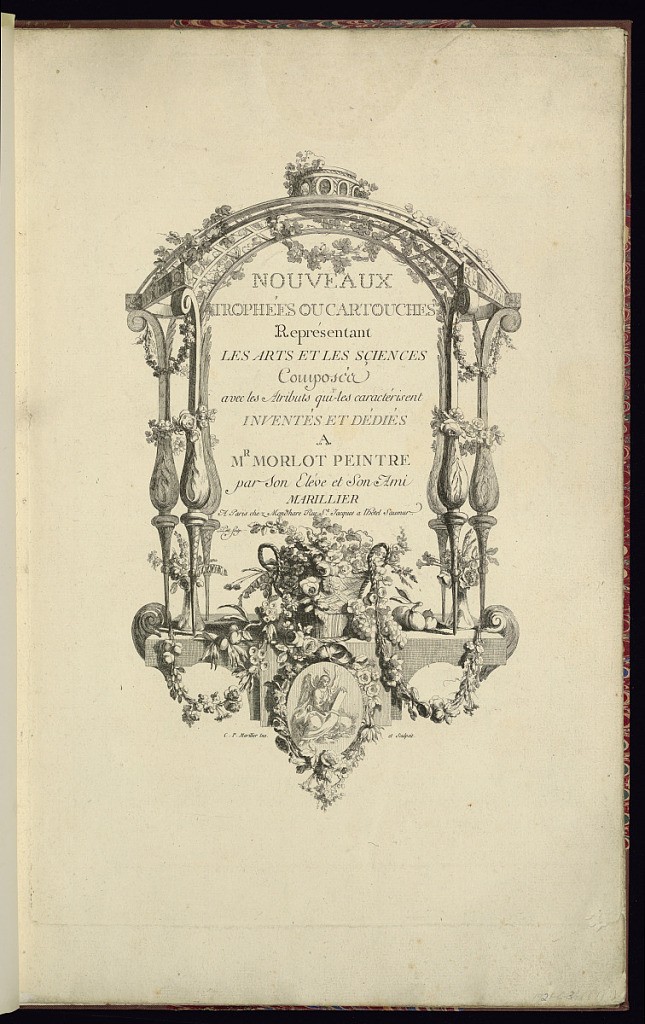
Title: Title Page
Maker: Clément Pierre Marillier, French, 1740 – 1808
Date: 1759–80
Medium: Etching and engraving on laid paper
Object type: Print
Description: Title page from a series of twelve allegorical vignettes representing the arts and sciences. The title and publisher's address are lettered in the center, framed by a garden trellis with flowers, grapes, and vine leaves. Below a base with a large basket of flowers, with festoons of flowers and fruit hanging over the edge. Fruit on either side with two small vases of flowers. Acanthus leaf scrolls on either side with a roundel portrait of an angel writing on a tablet in the center, flanking the base. The plate is signed.